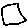
Label: square